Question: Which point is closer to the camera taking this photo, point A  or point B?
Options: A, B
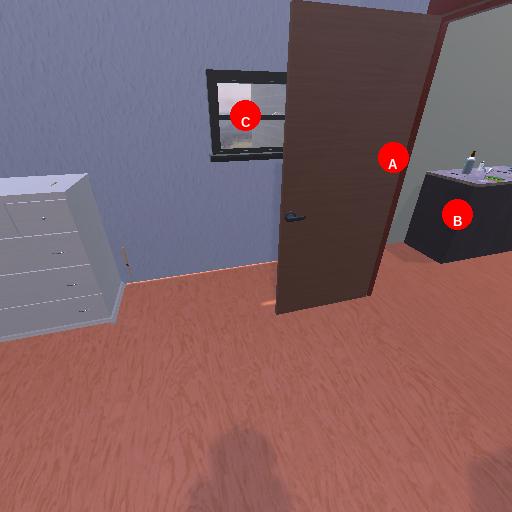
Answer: A